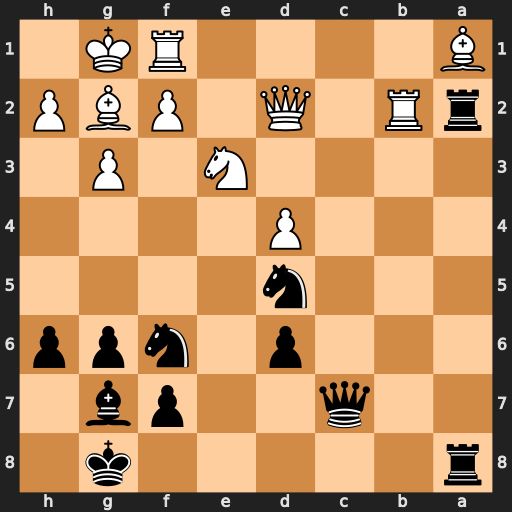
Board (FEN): r5k1/2q2pb1/3p1npp/3n4/3P4/4N1P1/rR1Q1PBP/B4RK1
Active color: b
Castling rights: -
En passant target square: -
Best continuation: Rxa1 Nxd5 Rxf1+ Bxf1 Nxd5